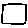
Label: square